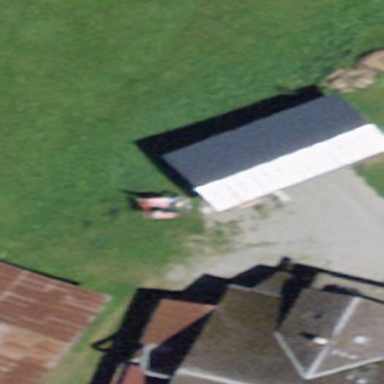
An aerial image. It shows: Carport structure.